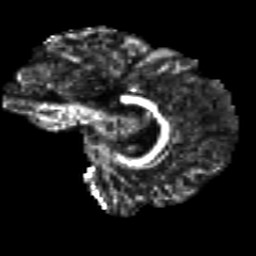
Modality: FA
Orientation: sagittal
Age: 19
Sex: male
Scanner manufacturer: siemens
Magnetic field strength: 3 T
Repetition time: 8.8 s
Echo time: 0.085 s